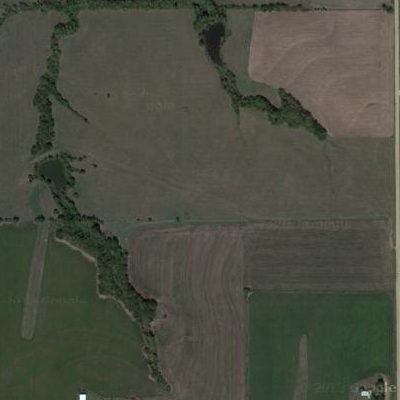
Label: bField